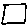
Label: square